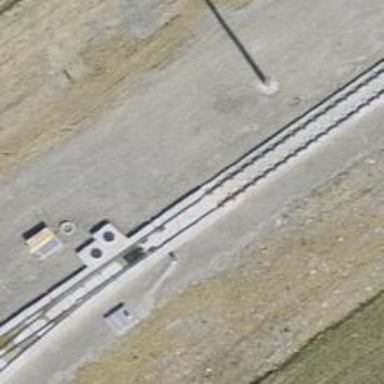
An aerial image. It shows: Railway switch.